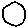
Label: circle